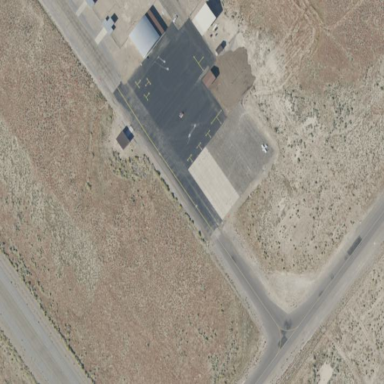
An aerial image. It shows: Apron area with paved surface.